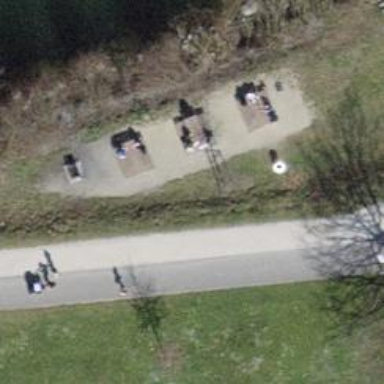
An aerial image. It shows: Brown bench.